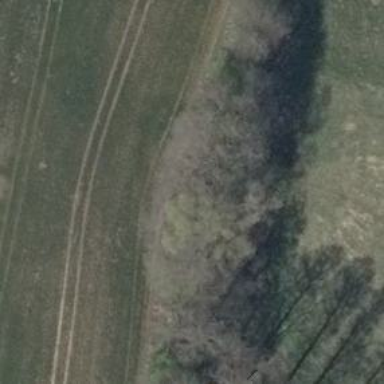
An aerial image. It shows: Row of deciduous broadleaved trees.